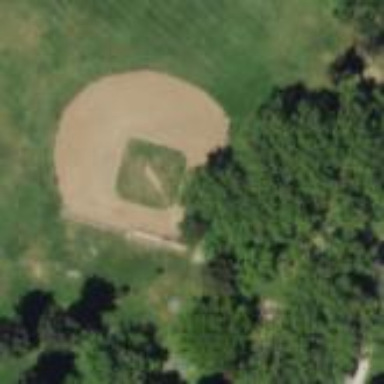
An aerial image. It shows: Baseball pitch for leisure land activities.